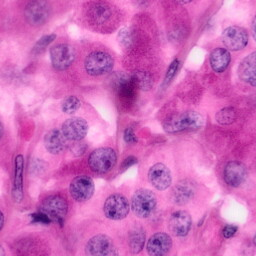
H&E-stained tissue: Pancreatic